八年级 · 计数
为了分析某班在四月调考中的数学成绩, 对该班所有学生的成绩分数换算成等级统计结果如图所示, 下列说法: (1)该班 $B$ 等及 $B$ 等以上占全班 $60 \%$; (2) $D$ 等有 4 人, 没有得满分的(按 120 分制); (3)成绩分数(按 120 分制)的中位数在第三组; (4)成绩分数(按 120 分制)的众数在第三组, 其中正

确的是 $(\quad)$
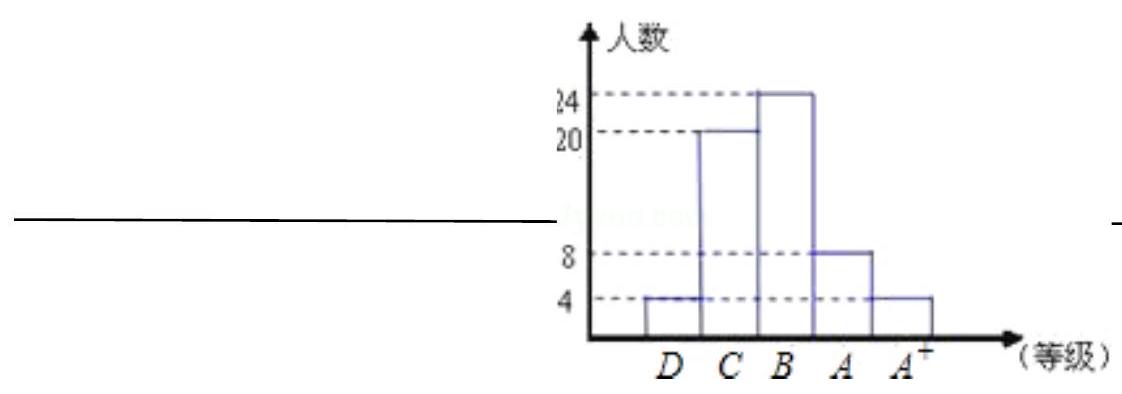
A. (1) (2)
B. (3)(4)
C. (1) (3)
D. (1)(3)(4)
答案: C
解析: (1) $\frac{28+8+4}{4+20+24+8+4} \times 100 \%=60 \%$, 正确,

(2) $D$ 等有 4 人, 但看不出其具体的份数, 错误,

(3)该班共有 6 人, 在 $D$ 等, $C$ 等的义工 24 人, 所以中位数在第三组, 正确,

(4) 虽然第三组的人数多, 但成绩分数不确定, 所以众数不确定, 错误.

故选 $C$.